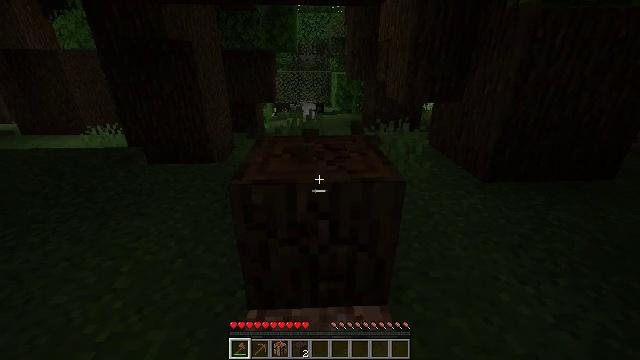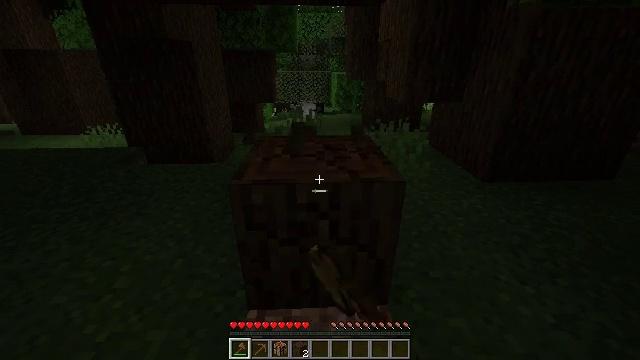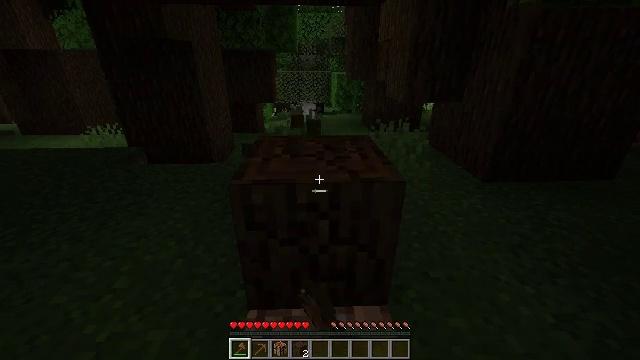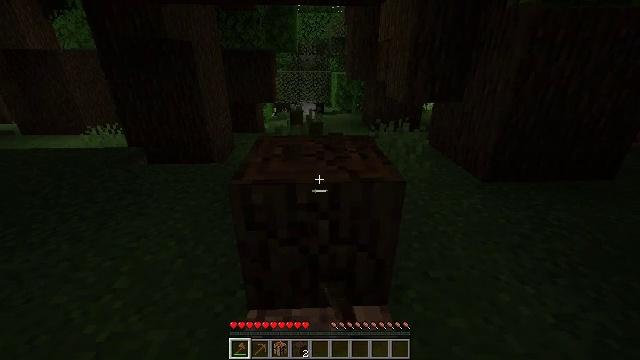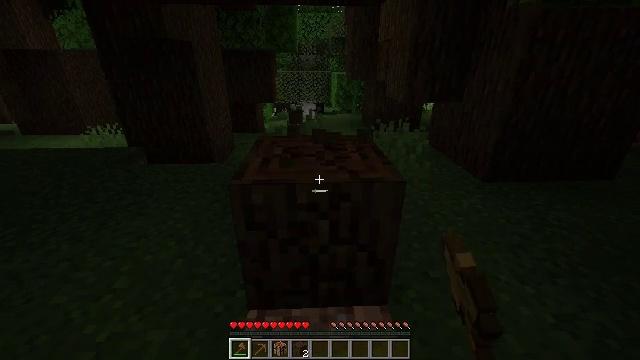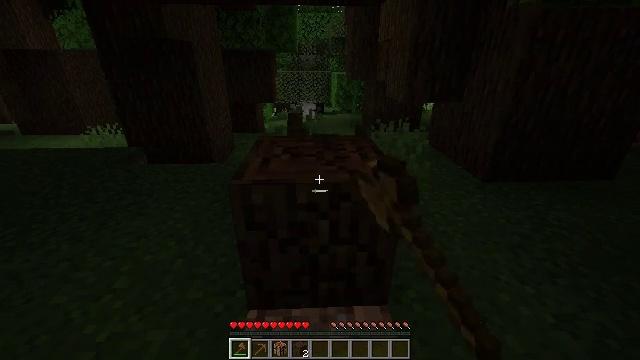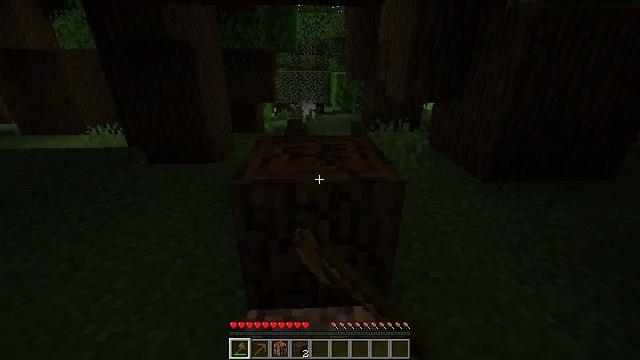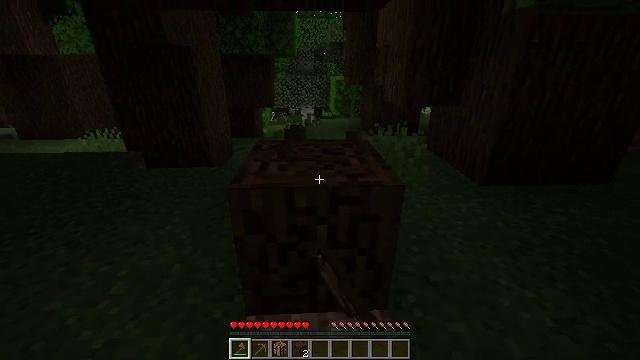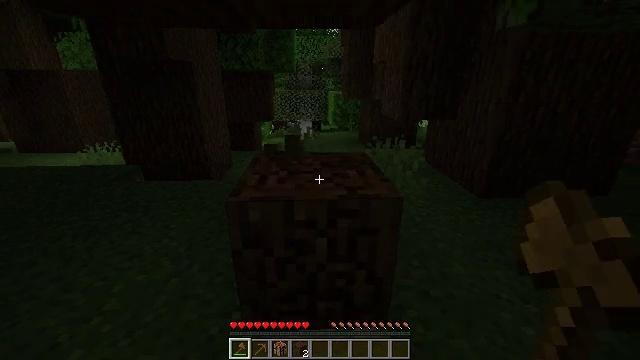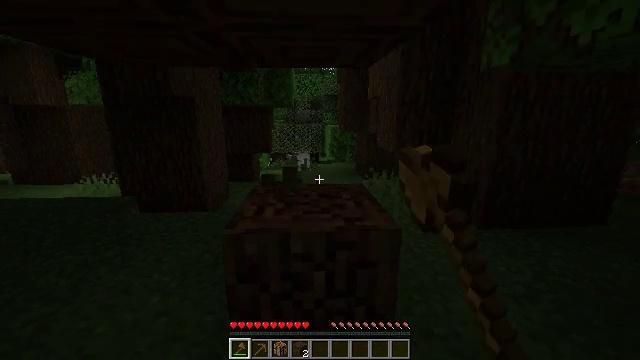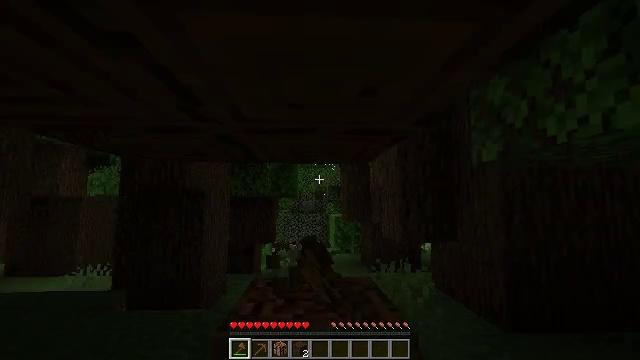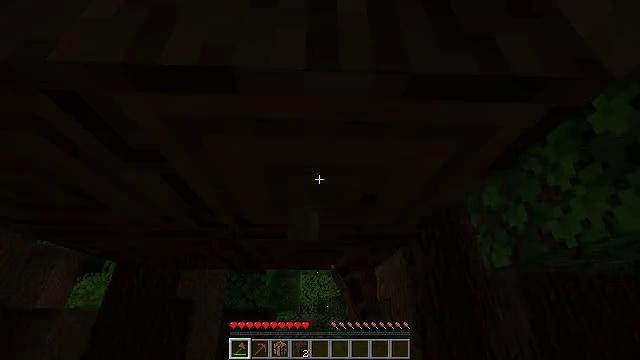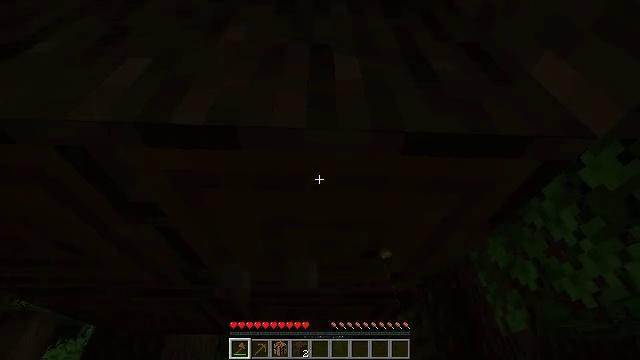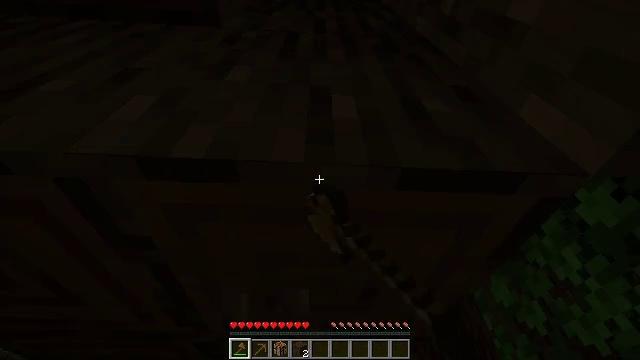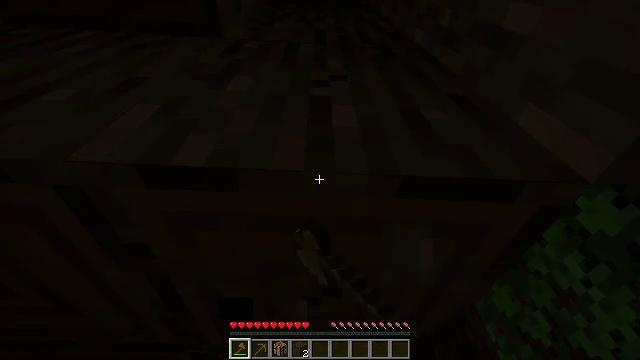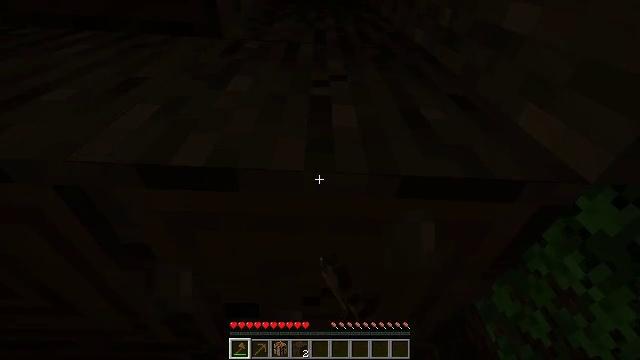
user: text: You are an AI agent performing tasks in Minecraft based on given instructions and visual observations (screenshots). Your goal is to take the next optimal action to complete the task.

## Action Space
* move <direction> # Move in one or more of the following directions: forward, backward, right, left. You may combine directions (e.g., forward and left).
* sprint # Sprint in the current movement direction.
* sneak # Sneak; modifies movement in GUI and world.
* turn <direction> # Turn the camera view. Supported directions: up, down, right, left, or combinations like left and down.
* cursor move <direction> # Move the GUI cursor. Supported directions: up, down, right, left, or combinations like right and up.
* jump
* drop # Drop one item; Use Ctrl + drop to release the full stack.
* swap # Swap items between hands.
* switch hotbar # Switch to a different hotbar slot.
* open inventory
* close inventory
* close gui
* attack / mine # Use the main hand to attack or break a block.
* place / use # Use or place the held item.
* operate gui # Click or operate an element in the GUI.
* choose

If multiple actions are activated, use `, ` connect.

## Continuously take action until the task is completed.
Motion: motion action
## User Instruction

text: Chop down the dark oak log.
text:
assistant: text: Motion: attack / mine
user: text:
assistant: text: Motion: attack / mine
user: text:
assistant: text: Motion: attack / mine
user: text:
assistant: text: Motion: attack / mine
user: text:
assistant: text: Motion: attack / mine
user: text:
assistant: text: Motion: attack / mine
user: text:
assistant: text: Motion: attack / mine
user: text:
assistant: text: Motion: turn up, attack / mine
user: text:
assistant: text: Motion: turn up, attack / mine
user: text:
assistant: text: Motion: turn up, attack / mine
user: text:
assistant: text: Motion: turn up, attack / mine
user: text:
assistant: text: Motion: turn up, attack / mine
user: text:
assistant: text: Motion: turn up, attack / mine
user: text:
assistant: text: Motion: turn up, attack / mine
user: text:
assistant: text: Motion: attack / mine
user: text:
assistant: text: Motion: attack / mine
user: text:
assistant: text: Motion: attack / mine
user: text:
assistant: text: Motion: attack / mine
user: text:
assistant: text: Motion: attack / mine
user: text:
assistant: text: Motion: attack / mine
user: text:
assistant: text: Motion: attack / mine
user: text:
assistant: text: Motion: attack / mine
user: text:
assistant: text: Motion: attack / mine
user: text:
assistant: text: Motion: attack / mine
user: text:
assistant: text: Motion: attack / mine
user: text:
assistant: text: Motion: attack / mine
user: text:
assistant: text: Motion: attack / mine
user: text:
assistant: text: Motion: attack / mine
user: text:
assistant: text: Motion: turn left and up, attack / mine
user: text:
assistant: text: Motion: turn up, attack / mine